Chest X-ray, PA view. Patient: 49 years old, sex M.
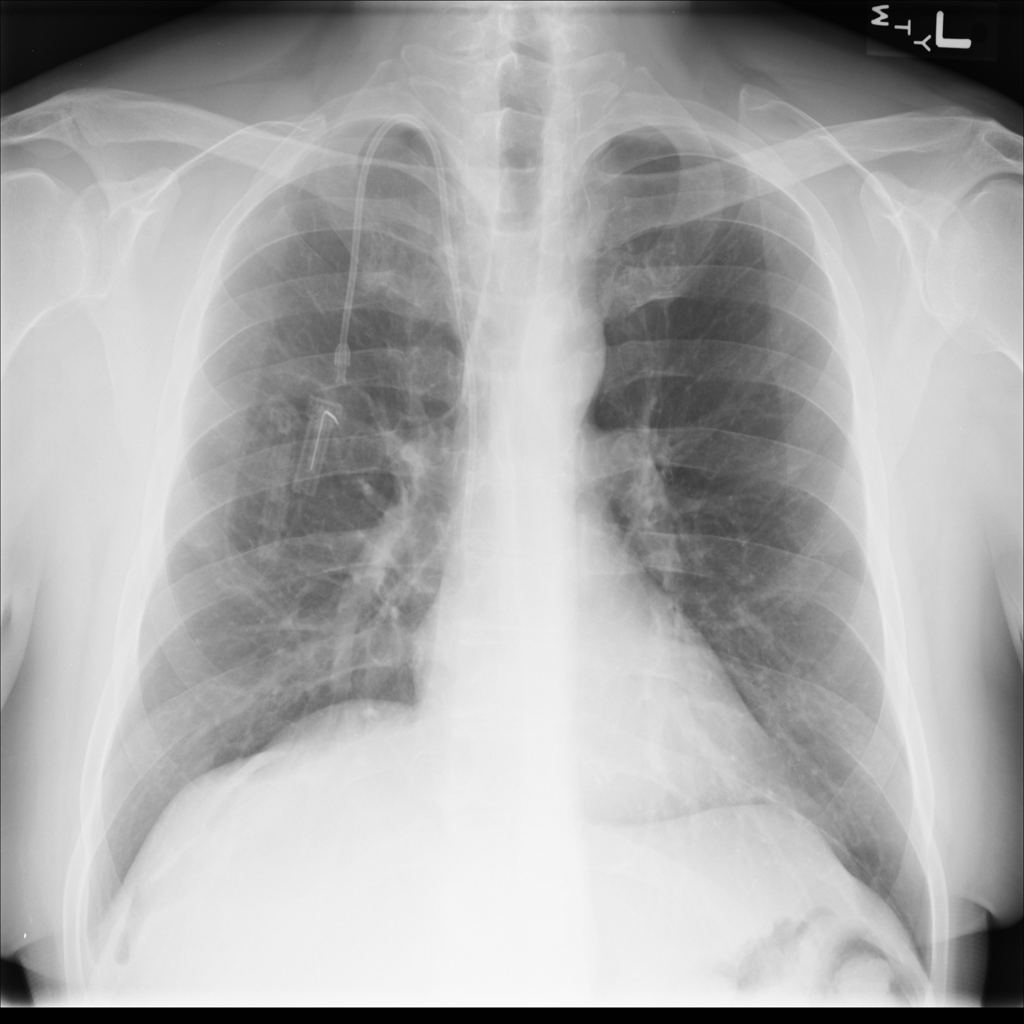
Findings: No Finding